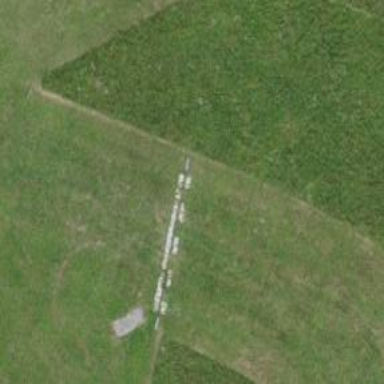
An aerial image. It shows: Taxiway at the airport covered in grass.